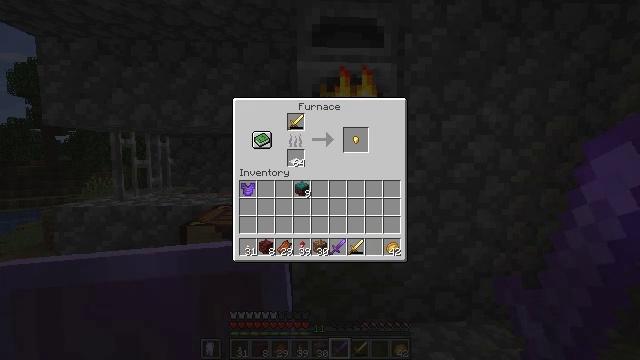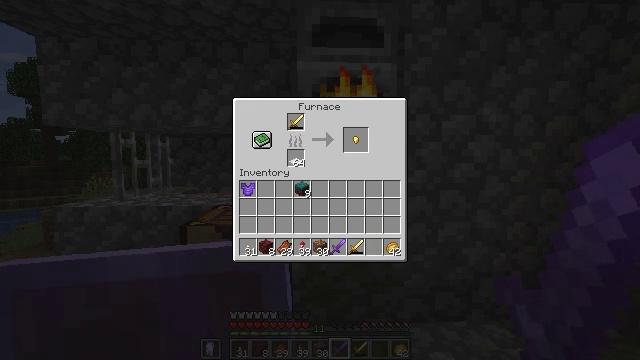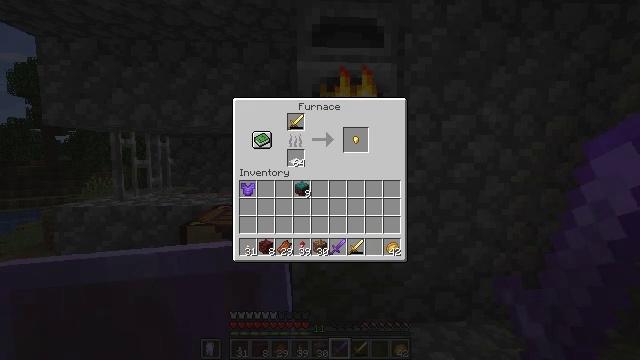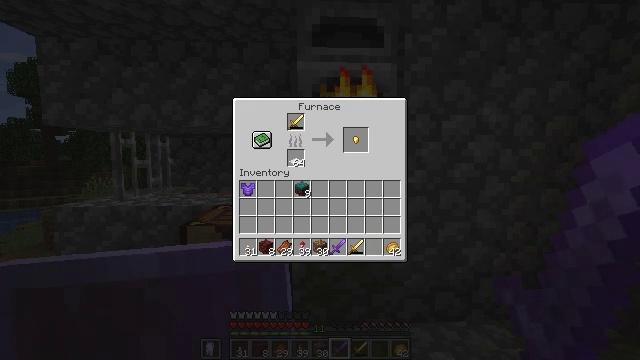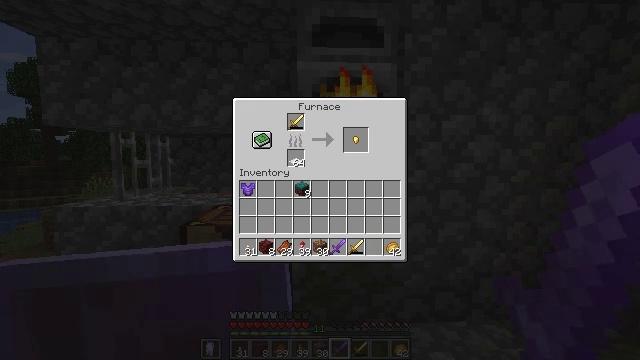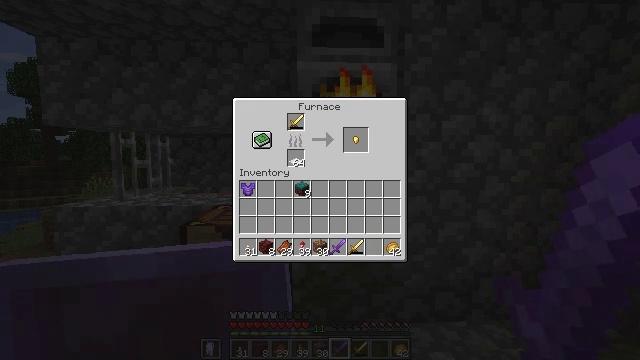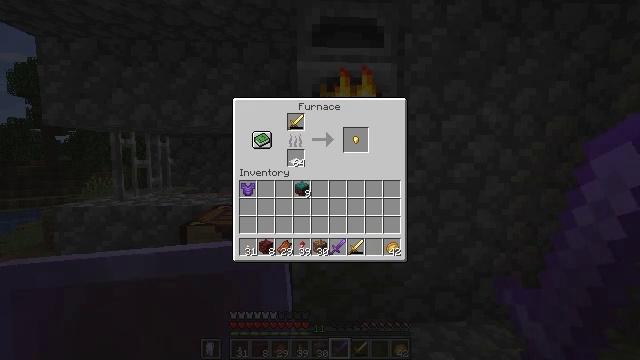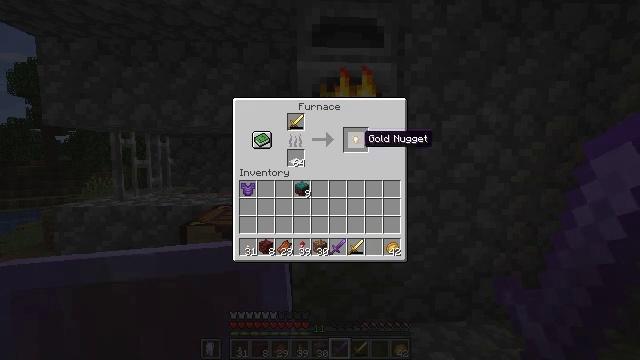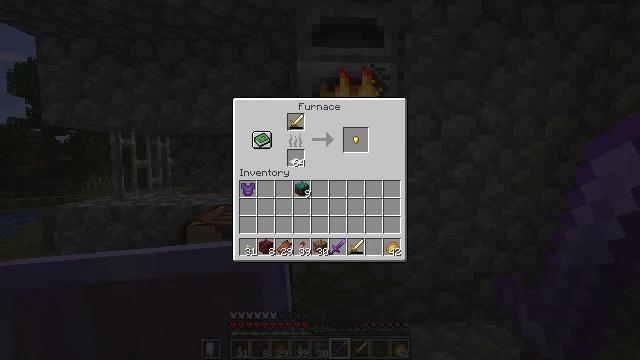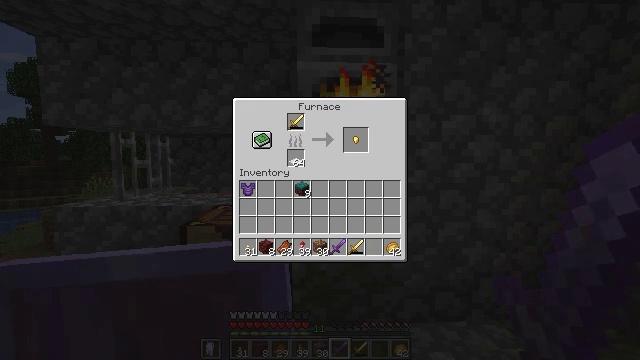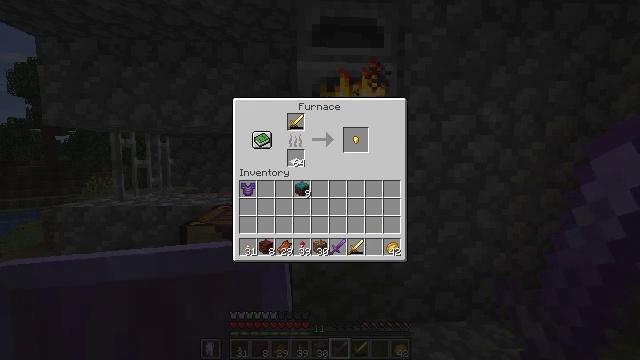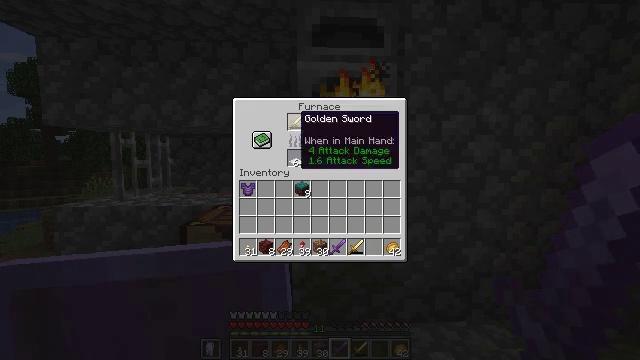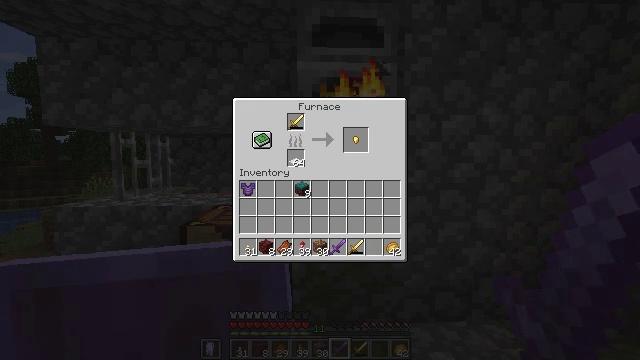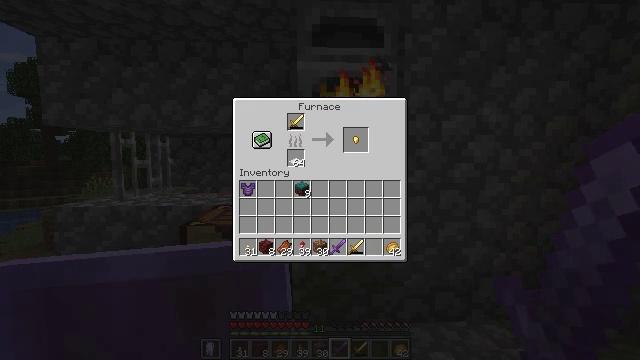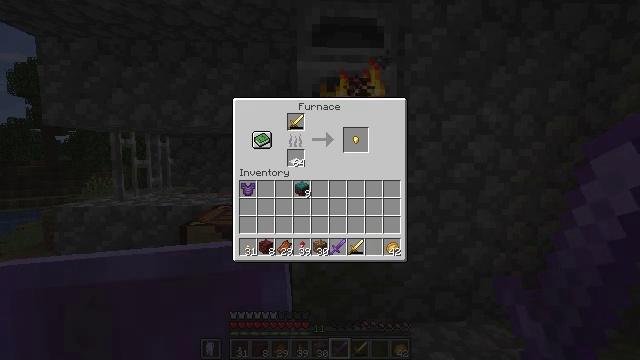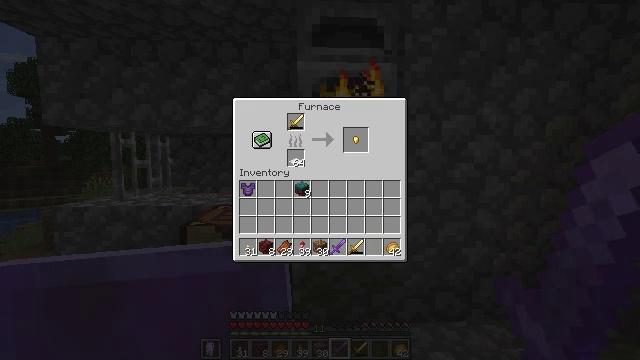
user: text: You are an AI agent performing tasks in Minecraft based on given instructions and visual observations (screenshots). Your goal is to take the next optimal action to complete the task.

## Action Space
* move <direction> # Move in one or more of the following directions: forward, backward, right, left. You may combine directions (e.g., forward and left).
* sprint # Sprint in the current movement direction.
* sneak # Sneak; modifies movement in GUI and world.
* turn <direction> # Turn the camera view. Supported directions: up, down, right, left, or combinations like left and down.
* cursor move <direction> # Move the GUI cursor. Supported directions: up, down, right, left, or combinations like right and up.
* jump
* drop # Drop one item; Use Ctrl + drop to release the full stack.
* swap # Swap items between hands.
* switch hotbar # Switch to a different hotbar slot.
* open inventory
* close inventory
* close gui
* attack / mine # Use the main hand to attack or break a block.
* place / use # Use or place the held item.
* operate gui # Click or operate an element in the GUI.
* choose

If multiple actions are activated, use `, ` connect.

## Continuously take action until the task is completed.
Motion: motion action
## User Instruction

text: Make gold nugget using the gold ingot.
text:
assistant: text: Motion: cursor move right
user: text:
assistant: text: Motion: cursor move right
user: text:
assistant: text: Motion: no_op
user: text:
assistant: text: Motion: no_op
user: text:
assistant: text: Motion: cursor move left and up
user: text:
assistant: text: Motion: cursor move left
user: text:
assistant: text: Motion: cursor move left and up
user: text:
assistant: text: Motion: cursor move left
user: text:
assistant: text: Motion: cursor move left
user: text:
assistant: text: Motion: cursor move left
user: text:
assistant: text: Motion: cursor move left and up
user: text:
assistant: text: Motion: cursor move left
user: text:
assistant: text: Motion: no_op
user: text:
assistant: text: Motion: no_op
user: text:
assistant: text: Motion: no_op
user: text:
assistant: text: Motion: no_op
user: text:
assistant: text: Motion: no_op
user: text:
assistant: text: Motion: no_op
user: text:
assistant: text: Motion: no_op
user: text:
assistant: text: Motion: no_op
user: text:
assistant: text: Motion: cursor move down
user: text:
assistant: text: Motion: cursor move right and down
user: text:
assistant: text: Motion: no_op
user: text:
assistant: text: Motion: close gui
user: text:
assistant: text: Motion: open inventory
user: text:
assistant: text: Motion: no_op
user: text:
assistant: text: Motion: no_op
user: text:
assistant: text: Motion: no_op
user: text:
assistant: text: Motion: no_op
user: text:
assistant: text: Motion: no_op